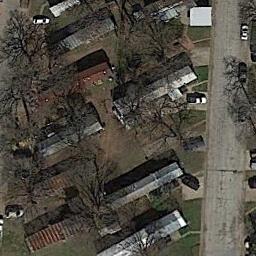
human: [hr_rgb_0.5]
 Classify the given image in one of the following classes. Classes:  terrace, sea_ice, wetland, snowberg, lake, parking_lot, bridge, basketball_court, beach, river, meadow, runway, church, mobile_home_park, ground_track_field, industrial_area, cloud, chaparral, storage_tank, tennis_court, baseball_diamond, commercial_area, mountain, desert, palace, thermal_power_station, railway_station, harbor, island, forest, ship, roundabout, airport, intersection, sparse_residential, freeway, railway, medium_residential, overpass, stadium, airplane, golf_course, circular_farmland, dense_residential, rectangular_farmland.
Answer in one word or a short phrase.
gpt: mobile_home_park